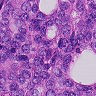
Metastatic tissue present: yes